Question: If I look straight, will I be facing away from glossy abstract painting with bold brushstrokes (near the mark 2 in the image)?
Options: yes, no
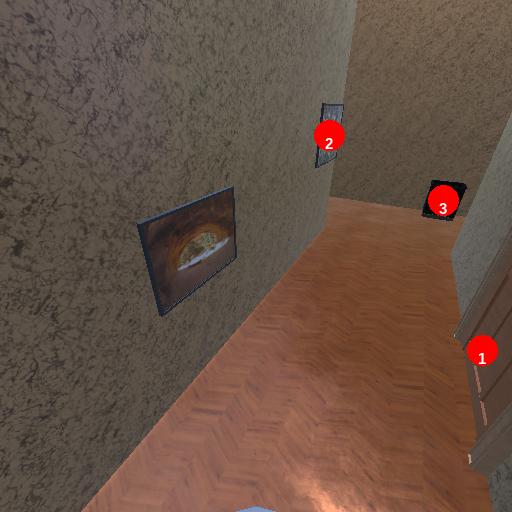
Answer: yes